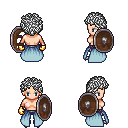
a pixel art fantasy rpg character, female body template, human, light skin, overskirt, metal pants, white curly afro hairstyle, gold gloves, metal boots, shield, four views (front, back, left, right), 2x2 character sprite sheet, small pixel art, hard edges, no anti-aliasing